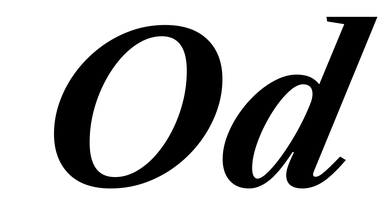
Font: LibreCaslonText-Italic_Bold_Italic